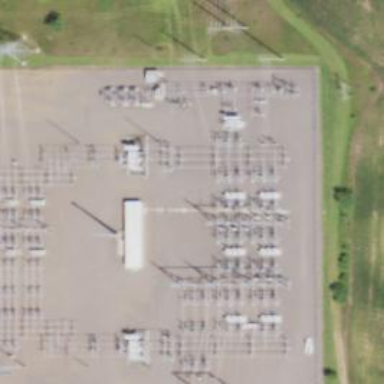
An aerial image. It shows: Switch used for power control.